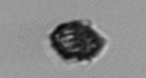
Label: Kryptoperidinium_triquetrum